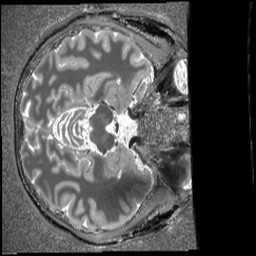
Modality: T1map
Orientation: axial
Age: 30
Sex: male
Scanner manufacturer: siemens
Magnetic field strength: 6.98 T
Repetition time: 6 s
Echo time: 0.00283 s